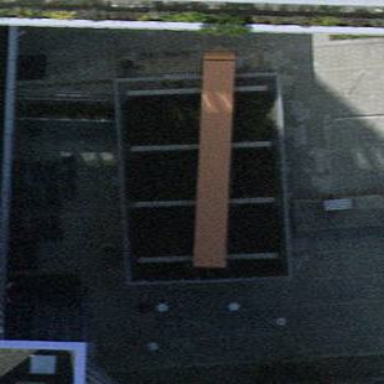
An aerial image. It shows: Office building.